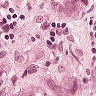
Metastatic tissue present: yes